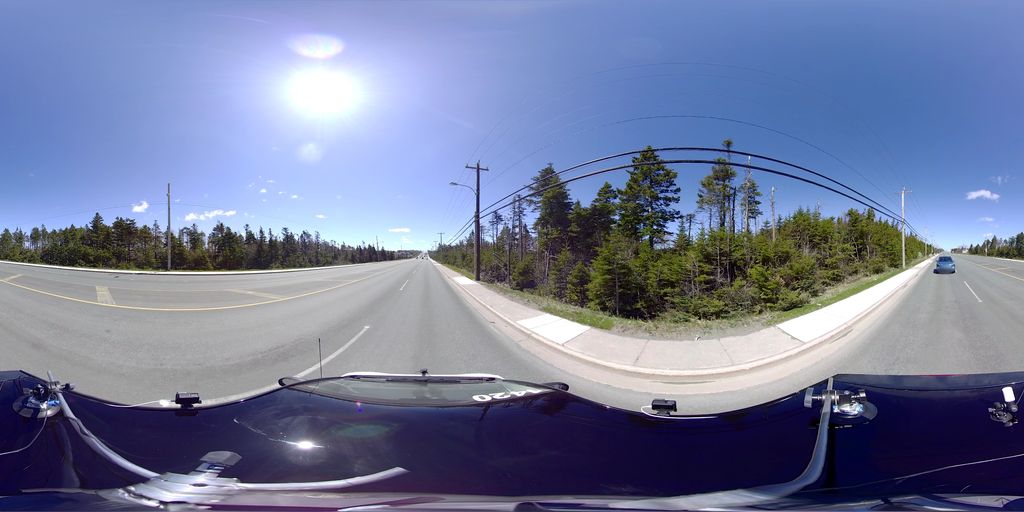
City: st_johns